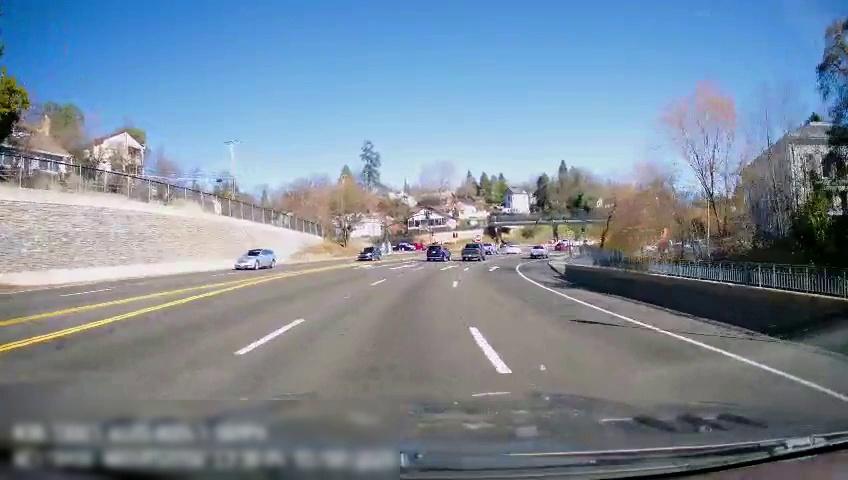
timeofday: Day
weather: Sunny
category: Drivable Space
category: Drivable Space
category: Vehicles | Truck
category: Vehicles | SUV
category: Vehicles | Truck
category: Vehicles | Truck
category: Vehicles | Car
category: Vehicles | SUV
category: Vehicles | SUV
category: Vehicles | SUV
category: Vehicles | Car
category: Lanes | Current Lane
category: Lanes | Current Lane
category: Lanes | Alternate Lane
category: Lanes | Alternate Lane
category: Lanes | Opposite Lane
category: Lanes | Opposite Lane
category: Traffic | Lights
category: Traffic | Lights